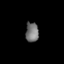
Tissue: skin
Cell type: Epithelial cells
Senescence score: 0.8667
Nuclear area (px): 251
Mean DAPI intensity: 114.618